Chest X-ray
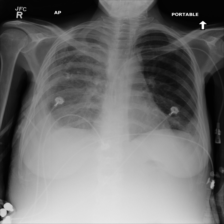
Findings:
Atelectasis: negative
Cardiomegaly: negative
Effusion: positive
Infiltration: negative
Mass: negative
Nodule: negative
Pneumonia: negative
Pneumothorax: negative
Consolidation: positive
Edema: negative
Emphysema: negative
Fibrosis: negative
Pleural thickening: negative
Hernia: negative